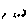
Label: line